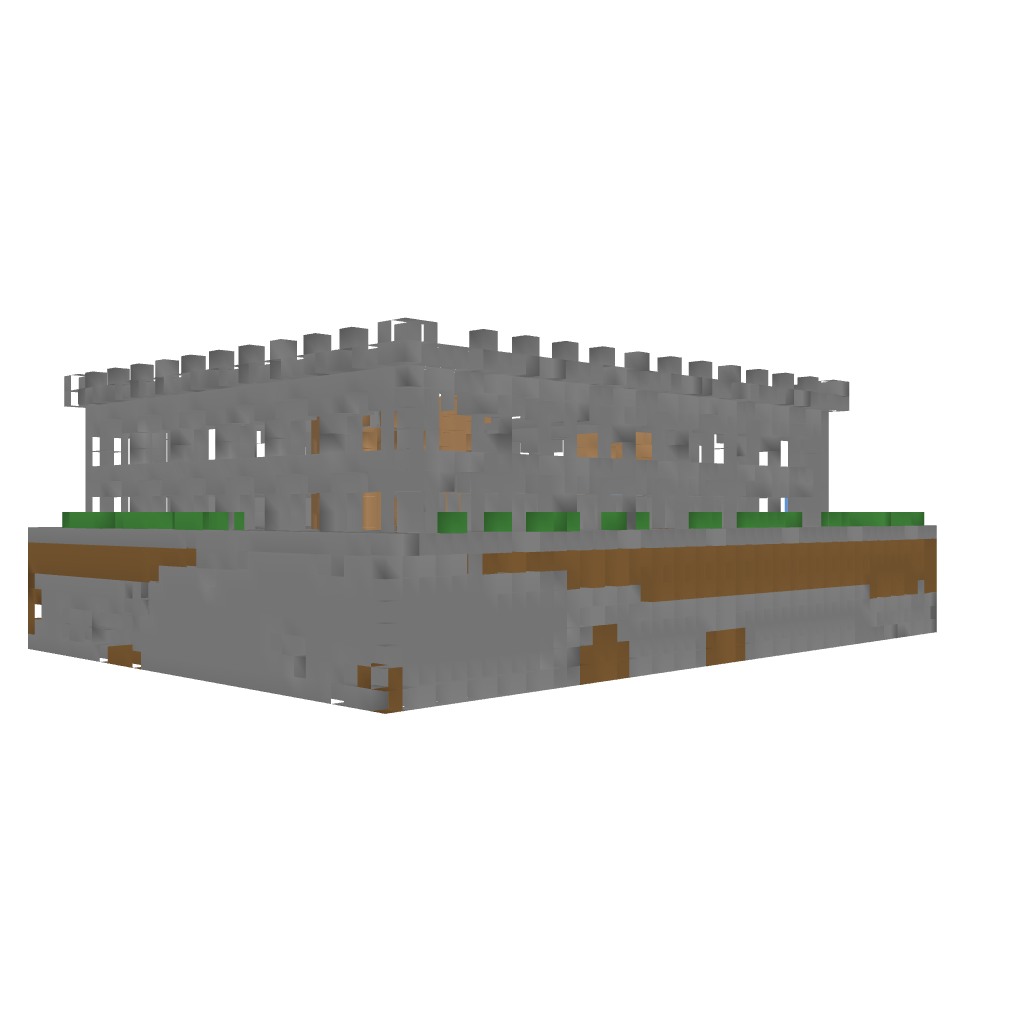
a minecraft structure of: Agility arena 50% of lower part is earth (under green)